Question: i am trying to create a shell using C as a homework but my execvp() doesnt work . it doesnt exe the ls. i am working at a virtual machine lubuntu 32
Thas my outpout any my error message !
'''
if(pid==0){
printf("child");
char **tokens=tokenizer(hey)//hey is from fgets. tokenizer is fine
printer(tokens);
//execute ls
execvp( ls_args[0], ls_args);
//only get here if exec failed
perror("execv failed");
return 2; //return error status }
'''
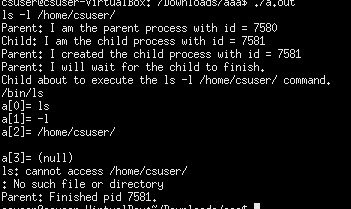
Answer: Your third argument ('a[2]') has a newline character at the end. 'ls' thus complains that it can't find a directory named with a single newline character under your home directory. Fix your command parsing to not include the newline.